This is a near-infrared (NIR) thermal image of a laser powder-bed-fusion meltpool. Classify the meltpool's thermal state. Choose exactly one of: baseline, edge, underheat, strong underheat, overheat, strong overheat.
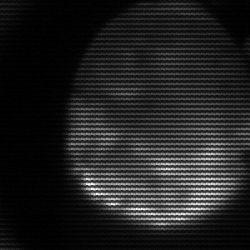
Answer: edge